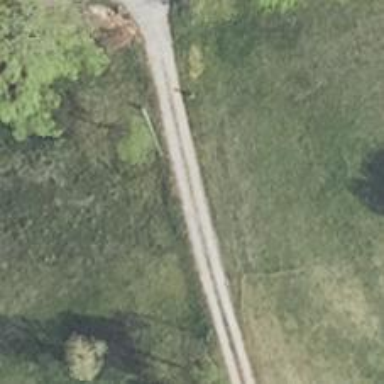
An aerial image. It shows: Driveway.